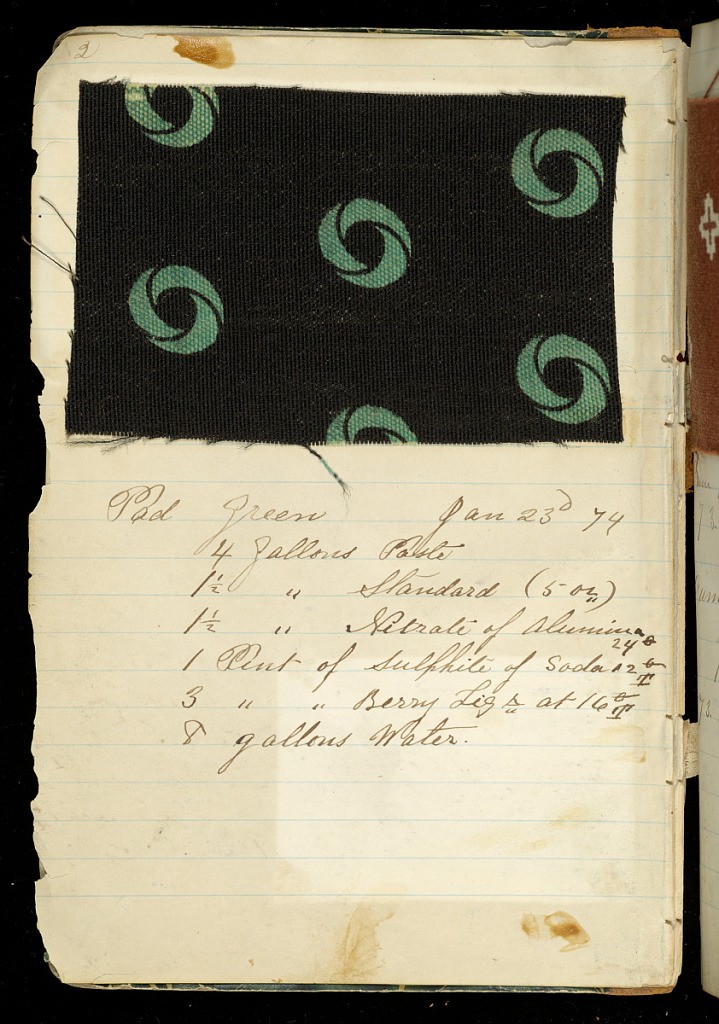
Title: Dyer's record book
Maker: Old Pacific Print Works, Lawrence, MA, USA
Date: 1874–76
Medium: cardboard, paper, printed samples
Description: Notebook with handwritten formulas for dyestuffs to be used for printing textiles. Contains 160 samples in various designs.